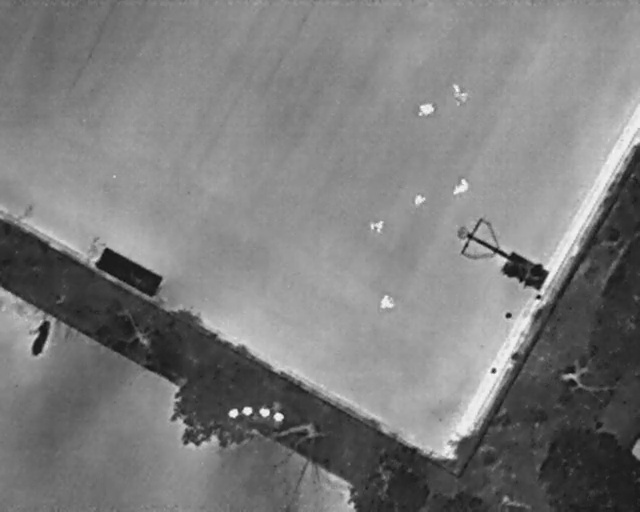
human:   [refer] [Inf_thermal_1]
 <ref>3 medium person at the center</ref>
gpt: <box>[[59, 57, 61, 60, 2], [57, 42, 60, 45, 2], [64, 37, 66, 40, 2]]</box>